Question: I would like to create a Chart Annotation that covers the y-axis like is shown in the image below. The view containing "160.86" is the one I'm trying to mimic. Is this possible with SChartAnnotations provided by Shinobi?
Currently the annotation I'm using gets hidden behind the y-axis labels as it nears the edge of the chart plot area.

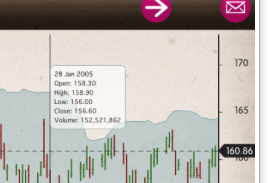
Answer: The reason that your annotation is getting hidden is because one of its superviews has 'clipsToBounds' set to 'YES'. To override this behaviour add the following:
'''
myChart.canvas.glView.clipsToBounds = NO;
'''
Note that you'll need to import the 'SChartCanvas' header file:
'''
#import <ShinobiCharts/SChartCanvas.h>
'''
There is more info on this on the ShinobiControls forums at <URL>